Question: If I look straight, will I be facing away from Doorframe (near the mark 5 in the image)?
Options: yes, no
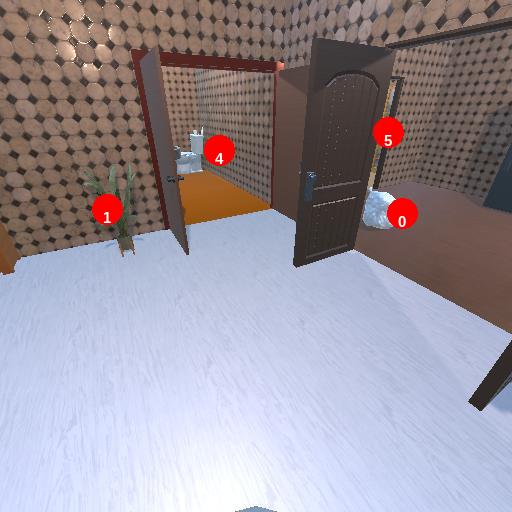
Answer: yes